Interaction volume radius: 5 \u00c5
Interaction volume height: 10 \u00c5
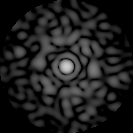
Disorder parameter: 0.8945